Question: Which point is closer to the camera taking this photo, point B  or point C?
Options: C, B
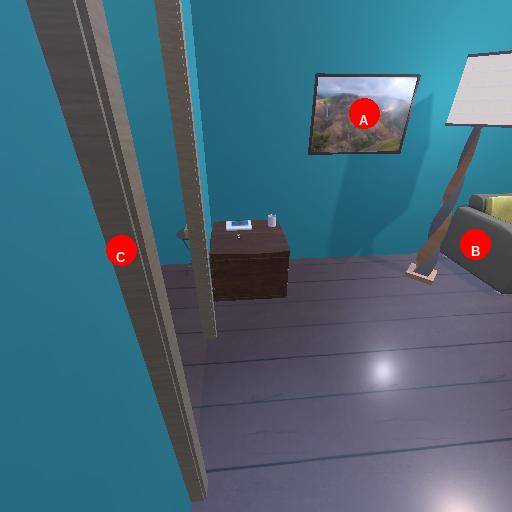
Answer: C